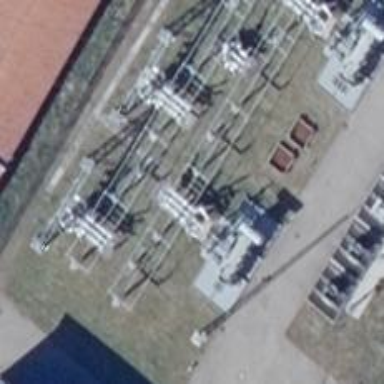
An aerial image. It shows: Transformer line with 3 cables for power transmission.